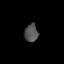
Tissue: prostate
Cell type: Myeloid cells
Senescence score: 0.7756
Nuclear area (px): 236
Mean DAPI intensity: 82.076